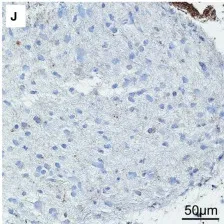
(E-H) MR-Images 6 weeks after high-dose steroid treatment showing near complete remission. T1-weighted contrast-enhancement MRI sequence of the brain after steroid treatment.
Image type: pathology (immunostaining)